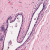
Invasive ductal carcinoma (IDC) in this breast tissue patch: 0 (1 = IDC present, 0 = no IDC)